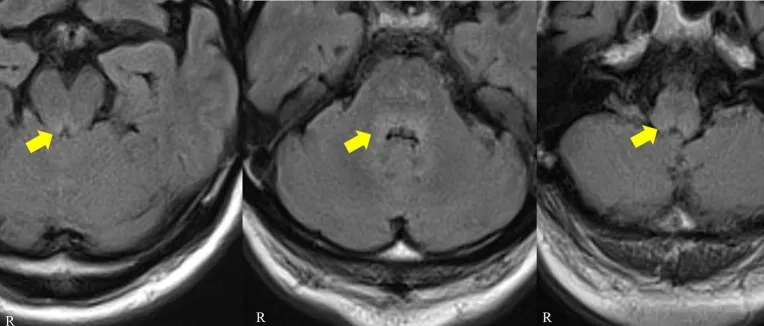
Patient brain MRI. Axial fluid-attenuated inversion recovery images showing hyperintense signals in the dorsal midbrain, pons and medulla (arrows).
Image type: radiology (mri)